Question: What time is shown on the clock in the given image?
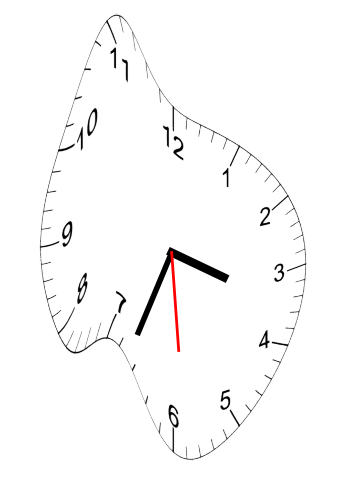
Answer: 03:33:29